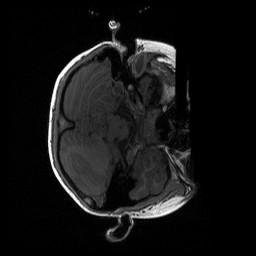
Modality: T1w
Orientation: axial
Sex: male
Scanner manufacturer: siemens
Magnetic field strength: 3 T
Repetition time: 1.9 s
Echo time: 0.00243 s